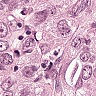
Metastatic tissue present: yes